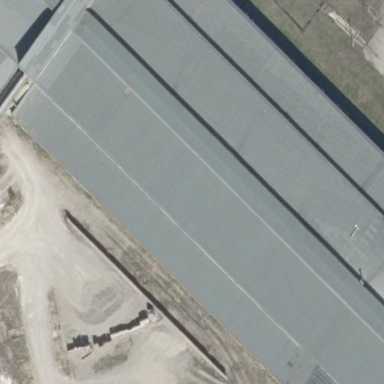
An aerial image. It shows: Industrial building.